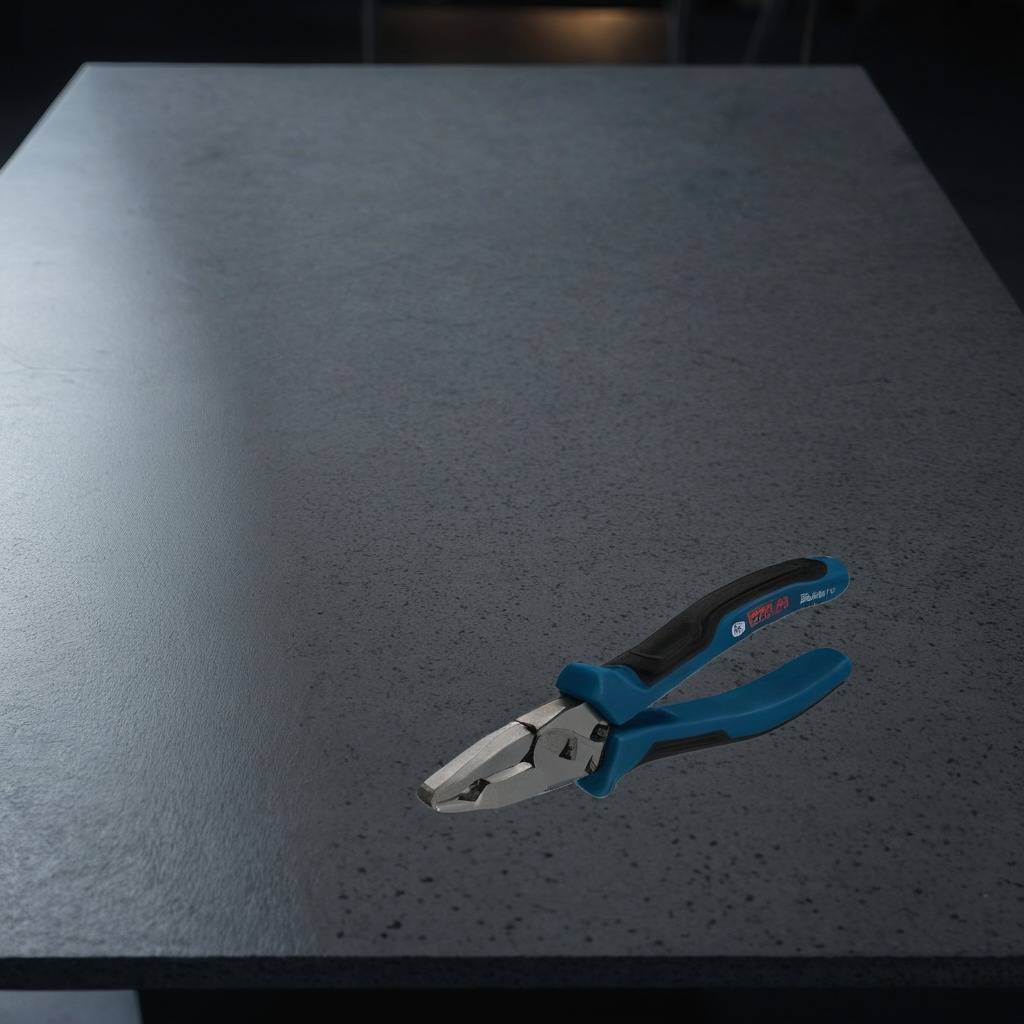
A plier is lying on the clean granite table inside a workshop at night.